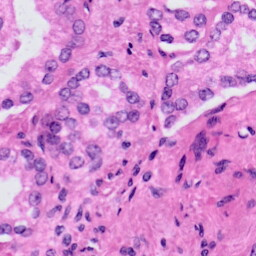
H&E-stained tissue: Prostate